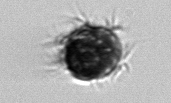
Label: Mesodinium